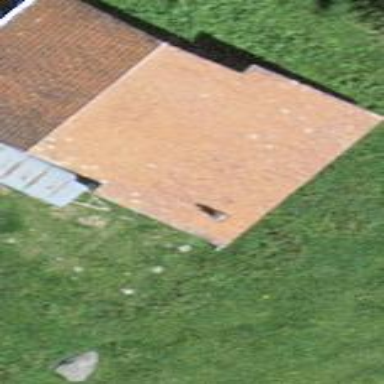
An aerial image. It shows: Farm building.